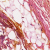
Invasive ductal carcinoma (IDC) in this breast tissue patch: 0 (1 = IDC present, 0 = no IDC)